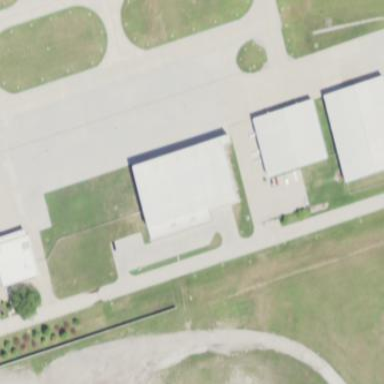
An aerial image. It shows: Hangar at the airport.